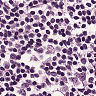
Metastatic tissue present: no